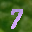
Label: 7